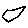
Label: hexagon